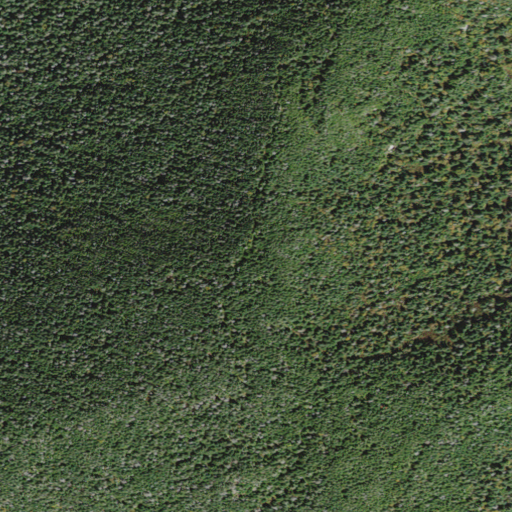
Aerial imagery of mountain in Vermont named Big Jay containing evergreen forest and mixed forest